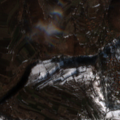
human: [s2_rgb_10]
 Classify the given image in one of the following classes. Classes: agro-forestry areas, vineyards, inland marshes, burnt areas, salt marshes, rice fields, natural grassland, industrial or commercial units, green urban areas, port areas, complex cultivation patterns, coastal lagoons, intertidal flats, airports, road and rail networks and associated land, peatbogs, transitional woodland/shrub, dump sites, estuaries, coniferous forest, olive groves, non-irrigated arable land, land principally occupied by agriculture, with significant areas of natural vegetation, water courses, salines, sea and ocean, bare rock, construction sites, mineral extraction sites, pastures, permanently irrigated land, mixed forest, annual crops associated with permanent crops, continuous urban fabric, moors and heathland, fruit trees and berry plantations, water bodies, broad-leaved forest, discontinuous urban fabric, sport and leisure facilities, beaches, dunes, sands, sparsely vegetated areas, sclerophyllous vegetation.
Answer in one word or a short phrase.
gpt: non-irrigated arable land, complex cultivation patterns, land principally occupied by agriculture, with significant areas of natural vegetation, transitional woodland/shrub